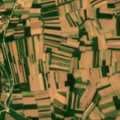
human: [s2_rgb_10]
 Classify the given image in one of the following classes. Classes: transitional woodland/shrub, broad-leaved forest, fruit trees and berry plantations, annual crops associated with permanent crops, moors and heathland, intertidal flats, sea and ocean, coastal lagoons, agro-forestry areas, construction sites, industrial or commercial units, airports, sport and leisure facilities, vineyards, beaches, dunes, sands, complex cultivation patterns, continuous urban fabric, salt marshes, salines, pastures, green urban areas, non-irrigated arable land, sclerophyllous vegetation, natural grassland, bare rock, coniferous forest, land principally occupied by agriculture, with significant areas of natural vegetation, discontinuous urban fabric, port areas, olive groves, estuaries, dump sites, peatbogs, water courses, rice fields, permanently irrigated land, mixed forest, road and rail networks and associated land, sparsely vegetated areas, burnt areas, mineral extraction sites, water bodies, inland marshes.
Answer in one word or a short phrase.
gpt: discontinuous urban fabric, non-irrigated arable land, land principally occupied by agriculture, with significant areas of natural vegetation, water courses